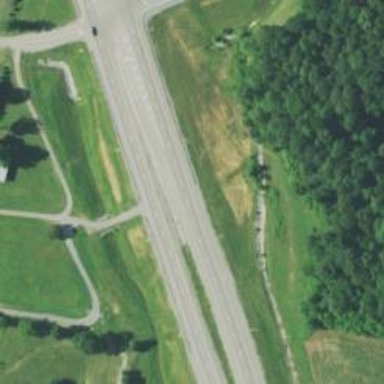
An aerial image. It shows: This image shows trunk highway that functions as expressway.